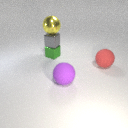
small green metal cube behind large red rubber sphere